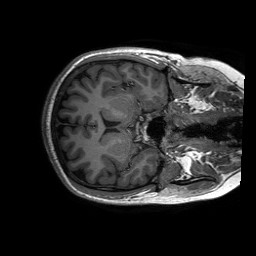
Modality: T1w
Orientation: axial